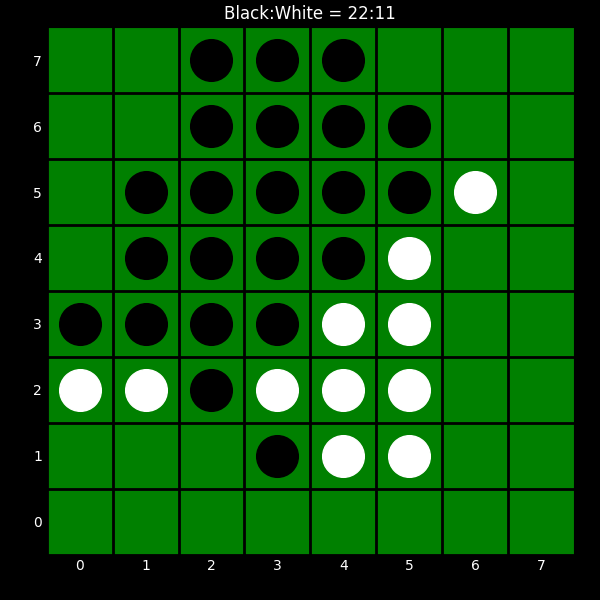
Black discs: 22
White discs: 11